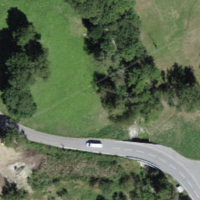
EUNIS habitat code: 24
Species observed at this site:
Plantago media